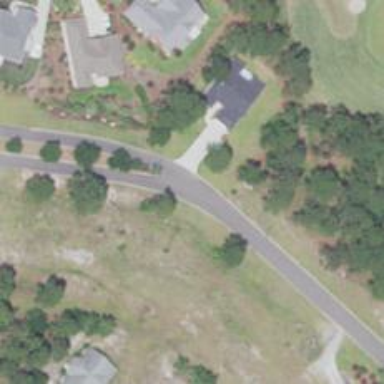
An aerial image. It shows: Residential road.